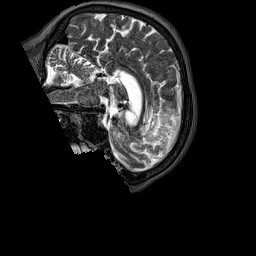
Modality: T2w
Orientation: sagittal
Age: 75
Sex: female
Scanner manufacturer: siemens
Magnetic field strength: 3 T
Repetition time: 3.2 s
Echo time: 0.567 s